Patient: sex F, age 53
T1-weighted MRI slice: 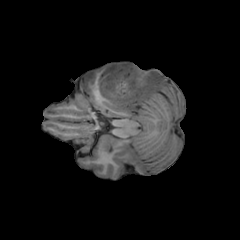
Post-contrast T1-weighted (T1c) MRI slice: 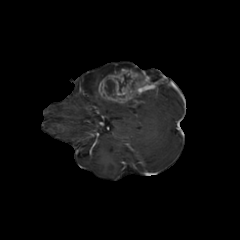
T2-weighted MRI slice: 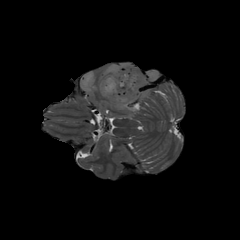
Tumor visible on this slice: yes
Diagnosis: Glioblastoma, IDH-wildtype
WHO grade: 4